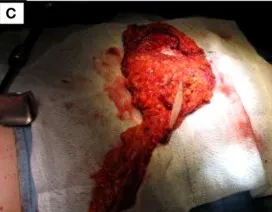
(B, C) Nipple-sparing mastectomy with en bloc axillary dissection.
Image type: medical_photograph (other_medical_photograph)